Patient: sex M, age 64
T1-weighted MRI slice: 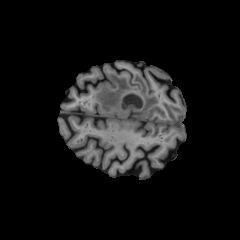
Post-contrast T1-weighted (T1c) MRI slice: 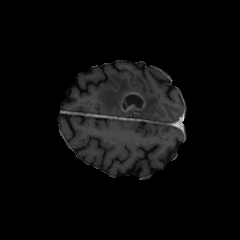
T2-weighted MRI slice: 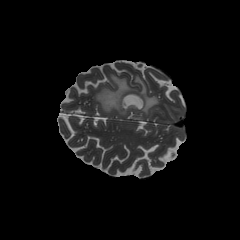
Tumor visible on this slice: yes
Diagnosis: Glioblastoma, IDH-wildtype
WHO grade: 4